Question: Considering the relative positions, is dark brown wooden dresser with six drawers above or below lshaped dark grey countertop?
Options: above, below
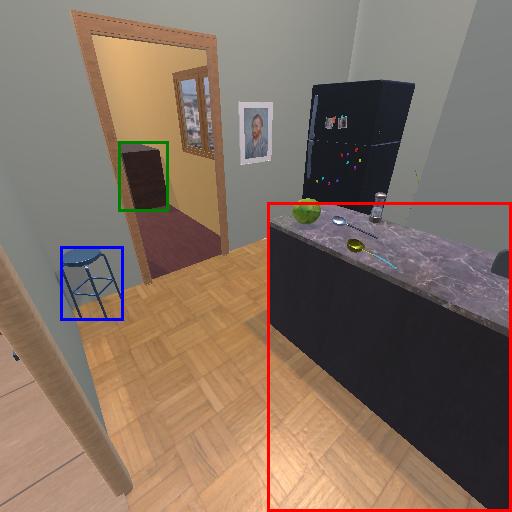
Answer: above